Question: I need some help to structure some tables that will help me out having a good personalized way to have different access name per client with personalized allowed commands in each acess level.
So consider client A has create site Y, which he wants to create the follow access groups:
- - - -
The same way client A create his personalized access I want all my other clients to be able to create their own personalized access where they can name it anything they see fit in their own language and later just put in what commands they will have access to by being on that given access level.
I have the follow tables as example (sorry that this isnt a datagram, work bench keep crashing on me when I make example and I am open to suggestion for alternatives to create datagrams as good as or better than workbench):
- client TABLE:'''
id int,
username varchar,
password varchar,
status varchar
'''
- site TABLE:'''
id int,
owner_client_id,
name varchar
'''
- access TABLE:'''
id int,
name varchar,
commands int (bitmask?)
'''
- site_access TABLE'''
id int,
client_id,
site_id,
access_id
'''
- commands'''
id int,
action varchar,
alias varchar,
description varchar
'''
On my application all the commands actions are alredy pre-defined and the user cannot change them in what they do or the default name, but they are allowed to create alias.
So let's say I have the command kick, they could make an alias to name it "k" or "explosion" or they could name the alias anything they want.
# Some of my doubts:
1. Initially I tought of using site_access to link everything together, client that has access to site and what access it has and from their access what commands each have, is that a good way to go with it ?
2. I have many commands that will be pulled from the database but since some have their own alias I dont thin I could use a bitmask for the acess and still being able to query the alias if not null could I so I would have to use a list of commands or are there good options ?
3. What engine should I use, InnoDB or MyISAM in my case ?
4. Is it ok to mix engines or not a good idea at all ?
5. What should I change on my current table structure and could you provide any samples too (if possible) ?

'''
SET @OLD_UNIQUE_CHECKS=@@UNIQUE_CHECKS, UNIQUE_CHECKS=0;
SET @OLD_FOREIGN_KEY_CHECKS=@@FOREIGN_KEY_CHECKS, FOREIGN_KEY_CHECKS=0;
SET @OLD_SQL_MODE=@@SQL_MODE, SQL_MODE='TRADITIONAL';
CREATE SCHEMA IF NOT EXISTS 'mydb' DEFAULT CHARACTER SET latin1 COLLATE latin1_swedish_ci ;
USE 'mydb' ;
-- -----------------------------------------------------
-- Table 'mydb'.'clients'
-- -----------------------------------------------------
DROP TABLE IF EXISTS 'mydb'.'clients' ;
CREATE TABLE IF NOT EXISTS 'mydb'.'clients' (
'id' INT NOT NULL,
'username' VARCHAR(45) NOT NULL ,
'password' VARCHAR(45) NOT NULL ,
PRIMARY KEY ('id') ,
UNIQUE INDEX 'username_UNIQUE' ('username' ASC) )
ENGINE = InnoDB;
-- -----------------------------------------------------
-- Table 'mydb'.'sites'
-- -----------------------------------------------------
DROP TABLE IF EXISTS 'mydb'.'sites' ;
CREATE TABLE IF NOT EXISTS 'mydb'.'sites' (
'id' INT NOT NULL AUTO_INCREMENT ,
'name' VARCHAR(45) NOT NULL ,
PRIMARY KEY ('id') )
ENGINE = InnoDB;
-- -----------------------------------------------------
-- Table 'mydb'.'groups'
-- -----------------------------------------------------
DROP TABLE IF EXISTS 'mydb'.'groups' ;
CREATE TABLE IF NOT EXISTS 'mydb'.'groups' (
'id' INT NOT NULL ,
'name' VARCHAR(45) NOT NULL ,
'alias' VARCHAR(45) NOT NULL ,
'commands' VARCHAR(45) NOT NULL ,
PRIMARY KEY ('id') )
ENGINE = InnoDB;
-- -----------------------------------------------------
-- Table 'mydb'.'membership'
-- -----------------------------------------------------
DROP TABLE IF EXISTS 'mydb'.'membership' ;
CREATE TABLE IF NOT EXISTS 'mydb'.'membership' (
'client_id' INT NOT NULL ,
'group_id' INT NOT NULL ,
PRIMARY KEY ('client_id', 'group_id') ,
INDEX 'client_id' ('client_id' ASC) ,
INDEX 'group_id' ('group_id' ASC) ,
CONSTRAINT 'client_id'
FOREIGN KEY ('client_id' )
REFERENCES 'mydb'.'clients' ('id' )
ON DELETE NO ACTION
ON UPDATE NO ACTION,
CONSTRAINT 'group_id'
FOREIGN KEY ('group_id' )
REFERENCES 'mydb'.'groups' ('id' )
ON DELETE NO ACTION
ON UPDATE NO ACTION)
ENGINE = InnoDB;
-- -----------------------------------------------------
-- Table 'mydb'.'access'
-- -----------------------------------------------------
DROP TABLE IF EXISTS 'mydb'.'access' ;
CREATE TABLE IF NOT EXISTS 'mydb'.'access' (
'site_id' INT NOT NULL ,
'group_id' INT NOT NULL ,
PRIMARY KEY ('site_id', 'group_id') ,
INDEX 'site_id' ('site_id' ASC) ,
INDEX 'group_id' ('group_id' ASC) ,
CONSTRAINT 'site_id'
FOREIGN KEY ('site_id' )
REFERENCES 'mydb'.'sites' ('id' )
ON DELETE NO ACTION
ON UPDATE NO ACTION,
CONSTRAINT 'group_id'
FOREIGN KEY ('group_id' )
REFERENCES 'mydb'.'groups' ('id' )
ON DELETE NO ACTION
ON UPDATE NO ACTION)
ENGINE = InnoDB;
SET SQL_MODE=@OLD_SQL_MODE;
SET FOREIGN_KEY_CHECKS=@OLD_FOREIGN_KEY_CHECKS;
SET UNIQUE_CHECKS=@OLD_UNIQUE_CHECKS;
'''
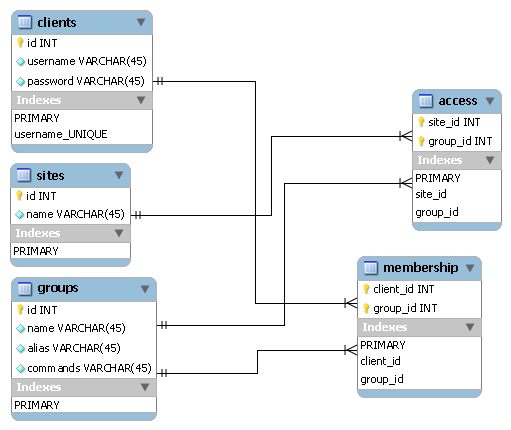
Answer: I would do it a bit differently
- - - - -
Also see pages 12-13 in this link for ideas <URL>